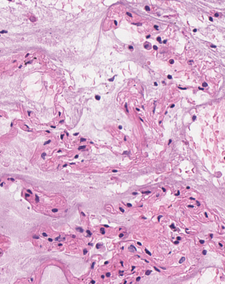
Tumor epithelial tissue: no
Tumor-associated stroma tissue: no
Normal tissue: yes